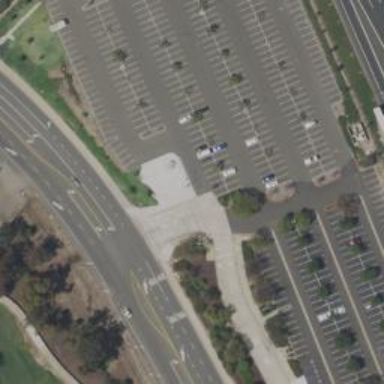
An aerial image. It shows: Paved parking area with park and ride facility.